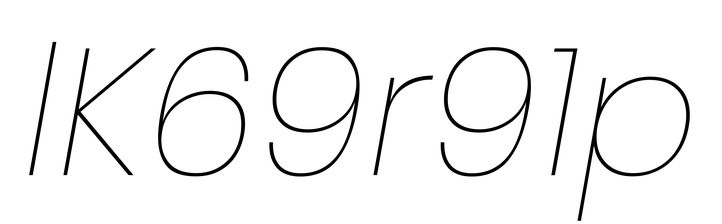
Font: Poppins-ThinItalic